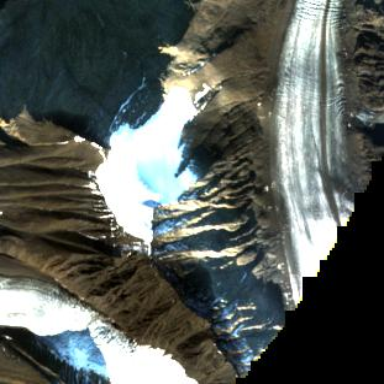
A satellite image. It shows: Stunning view of glacier.